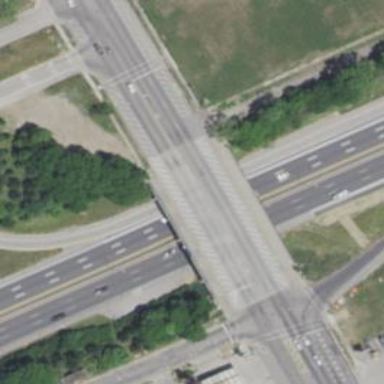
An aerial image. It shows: Primary highway bridge with track for cyclists.